Brain MRI, t1w sequence, axial 2D slice.
Patient: age 43, sex F, weight 95 kg, height 1.95 m
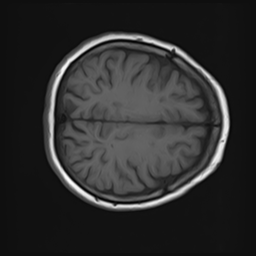